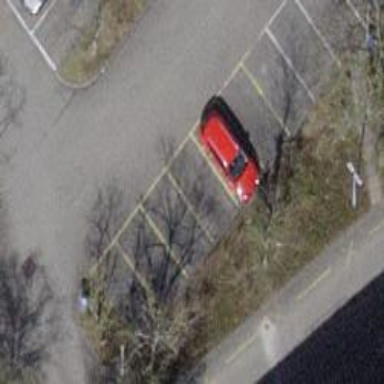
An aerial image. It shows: Car sharing facility.